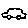
Label: car